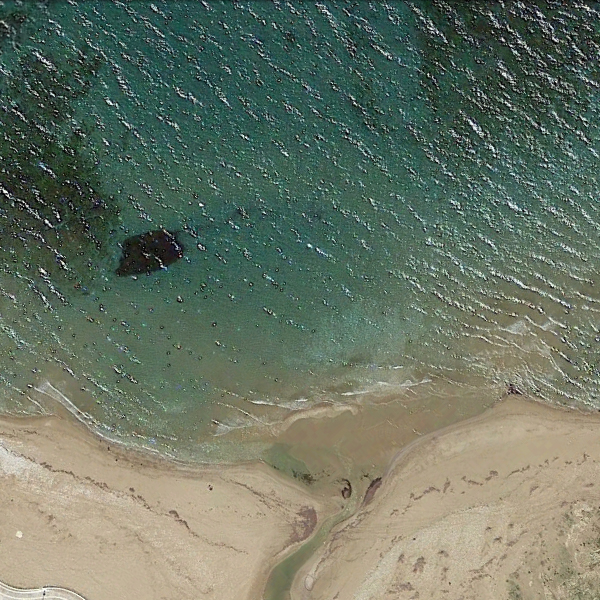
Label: Beach